如图，在梯形$ABCD$中，$AD \parallel BC$，点$E$、$F$分别在$AB$、$CD$上，且$\dfrac{AE}{EB}=\dfrac{DF}{FC}=\dfrac{1}{2}$，当$AD=m$，$BC=n$时，线段$EF$的长为\underline{\quad\quad}．（用含$m$、$n$的代数式表示）}

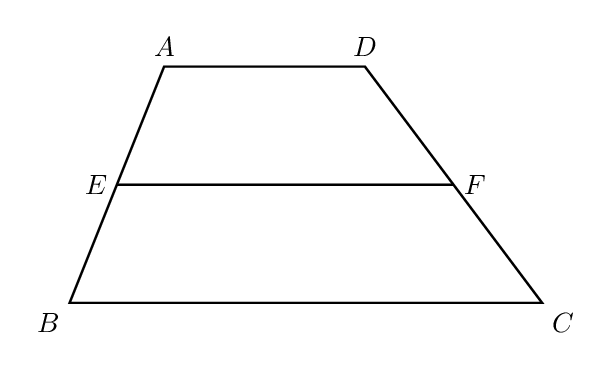
【解答】
\vspace{0.5cm}
\noindent\textbf{【答案】$\dfrac{n+2m}{3}$}

\vspace{0.5cm}
\noindent\textbf{【详解】解：连接$AF$，并延长$AF$交$BC$的延长线于$H$，如图所示：}

\noindent\textbf{$\because AD \parallel BC$，}
\noindent\textbf{$\therefore \triangle ADF \backsim \triangle HCF$，}
\noindent\textbf{$\therefore \dfrac{AF}{FH}=\dfrac{AD}{CH}=\dfrac{DF}{FC}$，}
\noindent\textbf{$\because \dfrac{AE}{EB}=\dfrac{DF}{FC}=\dfrac{1}{2}$，}
\noindent\textbf{$\therefore \dfrac{AD}{CH}=\dfrac{1}{2}$，}
\noindent\textbf{$\therefore CH=2AD$，}
\noindent\textbf{$\because AD=m$，$BC=n$，}
\noindent\textbf{$\therefore CH=2m$，}
\noindent\textbf{$\therefore BH=BC+CH=n+2m$，}
\noindent\textbf{$\because \dfrac{AE}{EB}=\dfrac{AF}{FH}=\dfrac{1}{2}$，}
\noindent\textbf{$\therefore \dfrac{AE}{AB}=\dfrac{AF}{AH}=\dfrac{1}{3}$，}
\noindent\textbf{$\because \angle EAF=\angle BAH$，}
\noindent\textbf{$\therefore \triangle AEF \backsim \triangle BAH$，}
\noindent\textbf{$\therefore \dfrac{EF}{BH}=\dfrac{AE}{AB}=\dfrac{1}{3}$，}
\noindent\textbf{$\therefore EF=\dfrac{1}{3}BH=\dfrac{n+2m}{3}$．}
\noindent\textbf{故答案为：$\dfrac{n+2m}{3}$．}
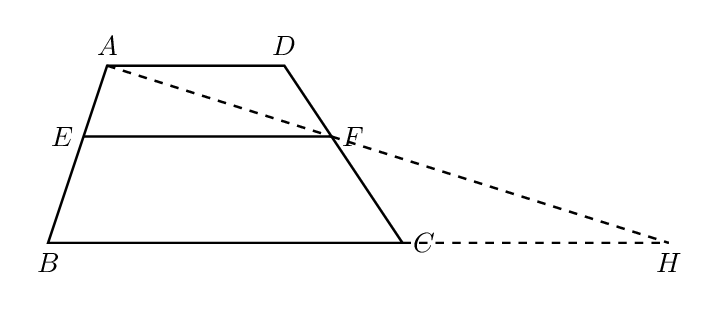